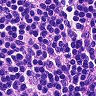
Metastatic tissue present: no